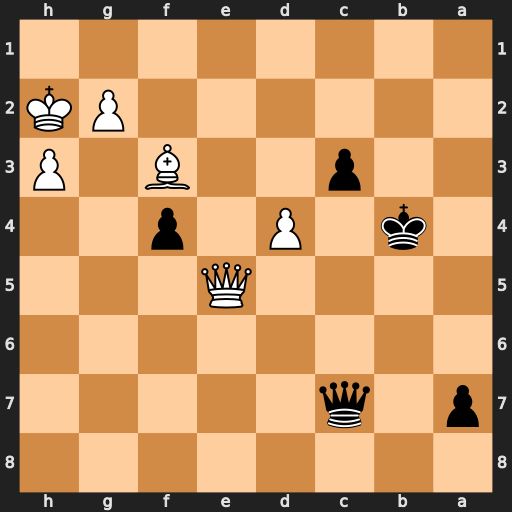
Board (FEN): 8/p1q5/8/4Q3/1k1P1p2/2p2B1P/6PK/8
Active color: b
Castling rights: -
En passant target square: -
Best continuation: Qxe5 dxe5 c2